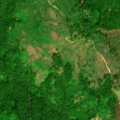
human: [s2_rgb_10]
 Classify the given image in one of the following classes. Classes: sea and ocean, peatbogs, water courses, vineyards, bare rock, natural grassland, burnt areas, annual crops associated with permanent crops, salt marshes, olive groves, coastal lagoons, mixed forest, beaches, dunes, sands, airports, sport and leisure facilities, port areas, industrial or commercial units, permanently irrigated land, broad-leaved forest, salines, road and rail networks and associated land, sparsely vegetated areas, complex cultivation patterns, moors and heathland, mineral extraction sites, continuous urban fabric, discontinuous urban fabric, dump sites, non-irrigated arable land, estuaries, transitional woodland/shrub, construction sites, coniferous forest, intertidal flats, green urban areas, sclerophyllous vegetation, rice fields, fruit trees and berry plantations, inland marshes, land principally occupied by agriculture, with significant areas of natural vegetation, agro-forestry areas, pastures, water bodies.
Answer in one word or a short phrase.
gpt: pastures, broad-leaved forest